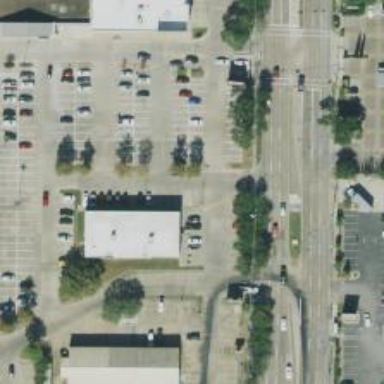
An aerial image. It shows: Parking space.